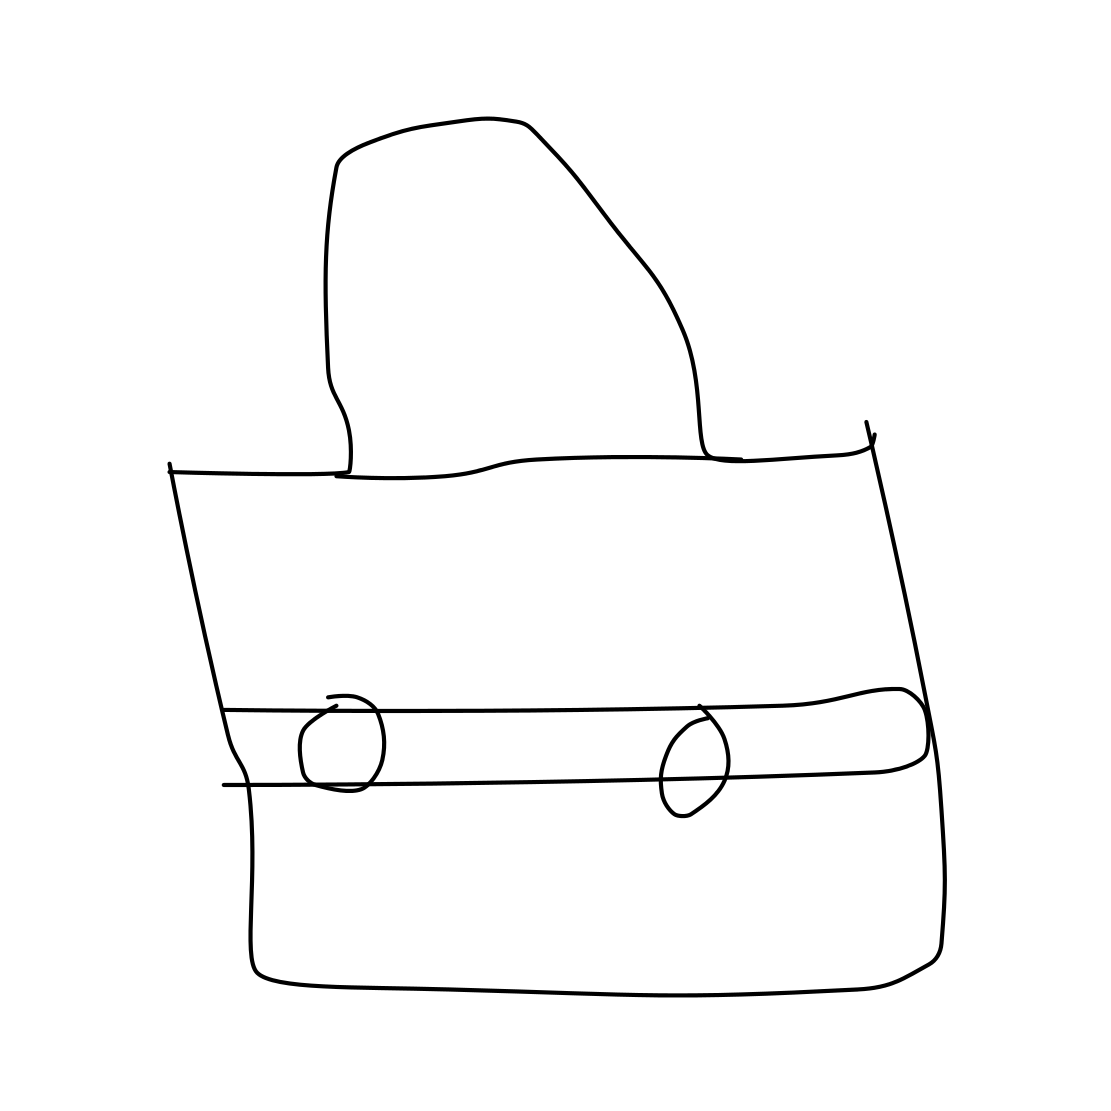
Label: purse